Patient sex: M
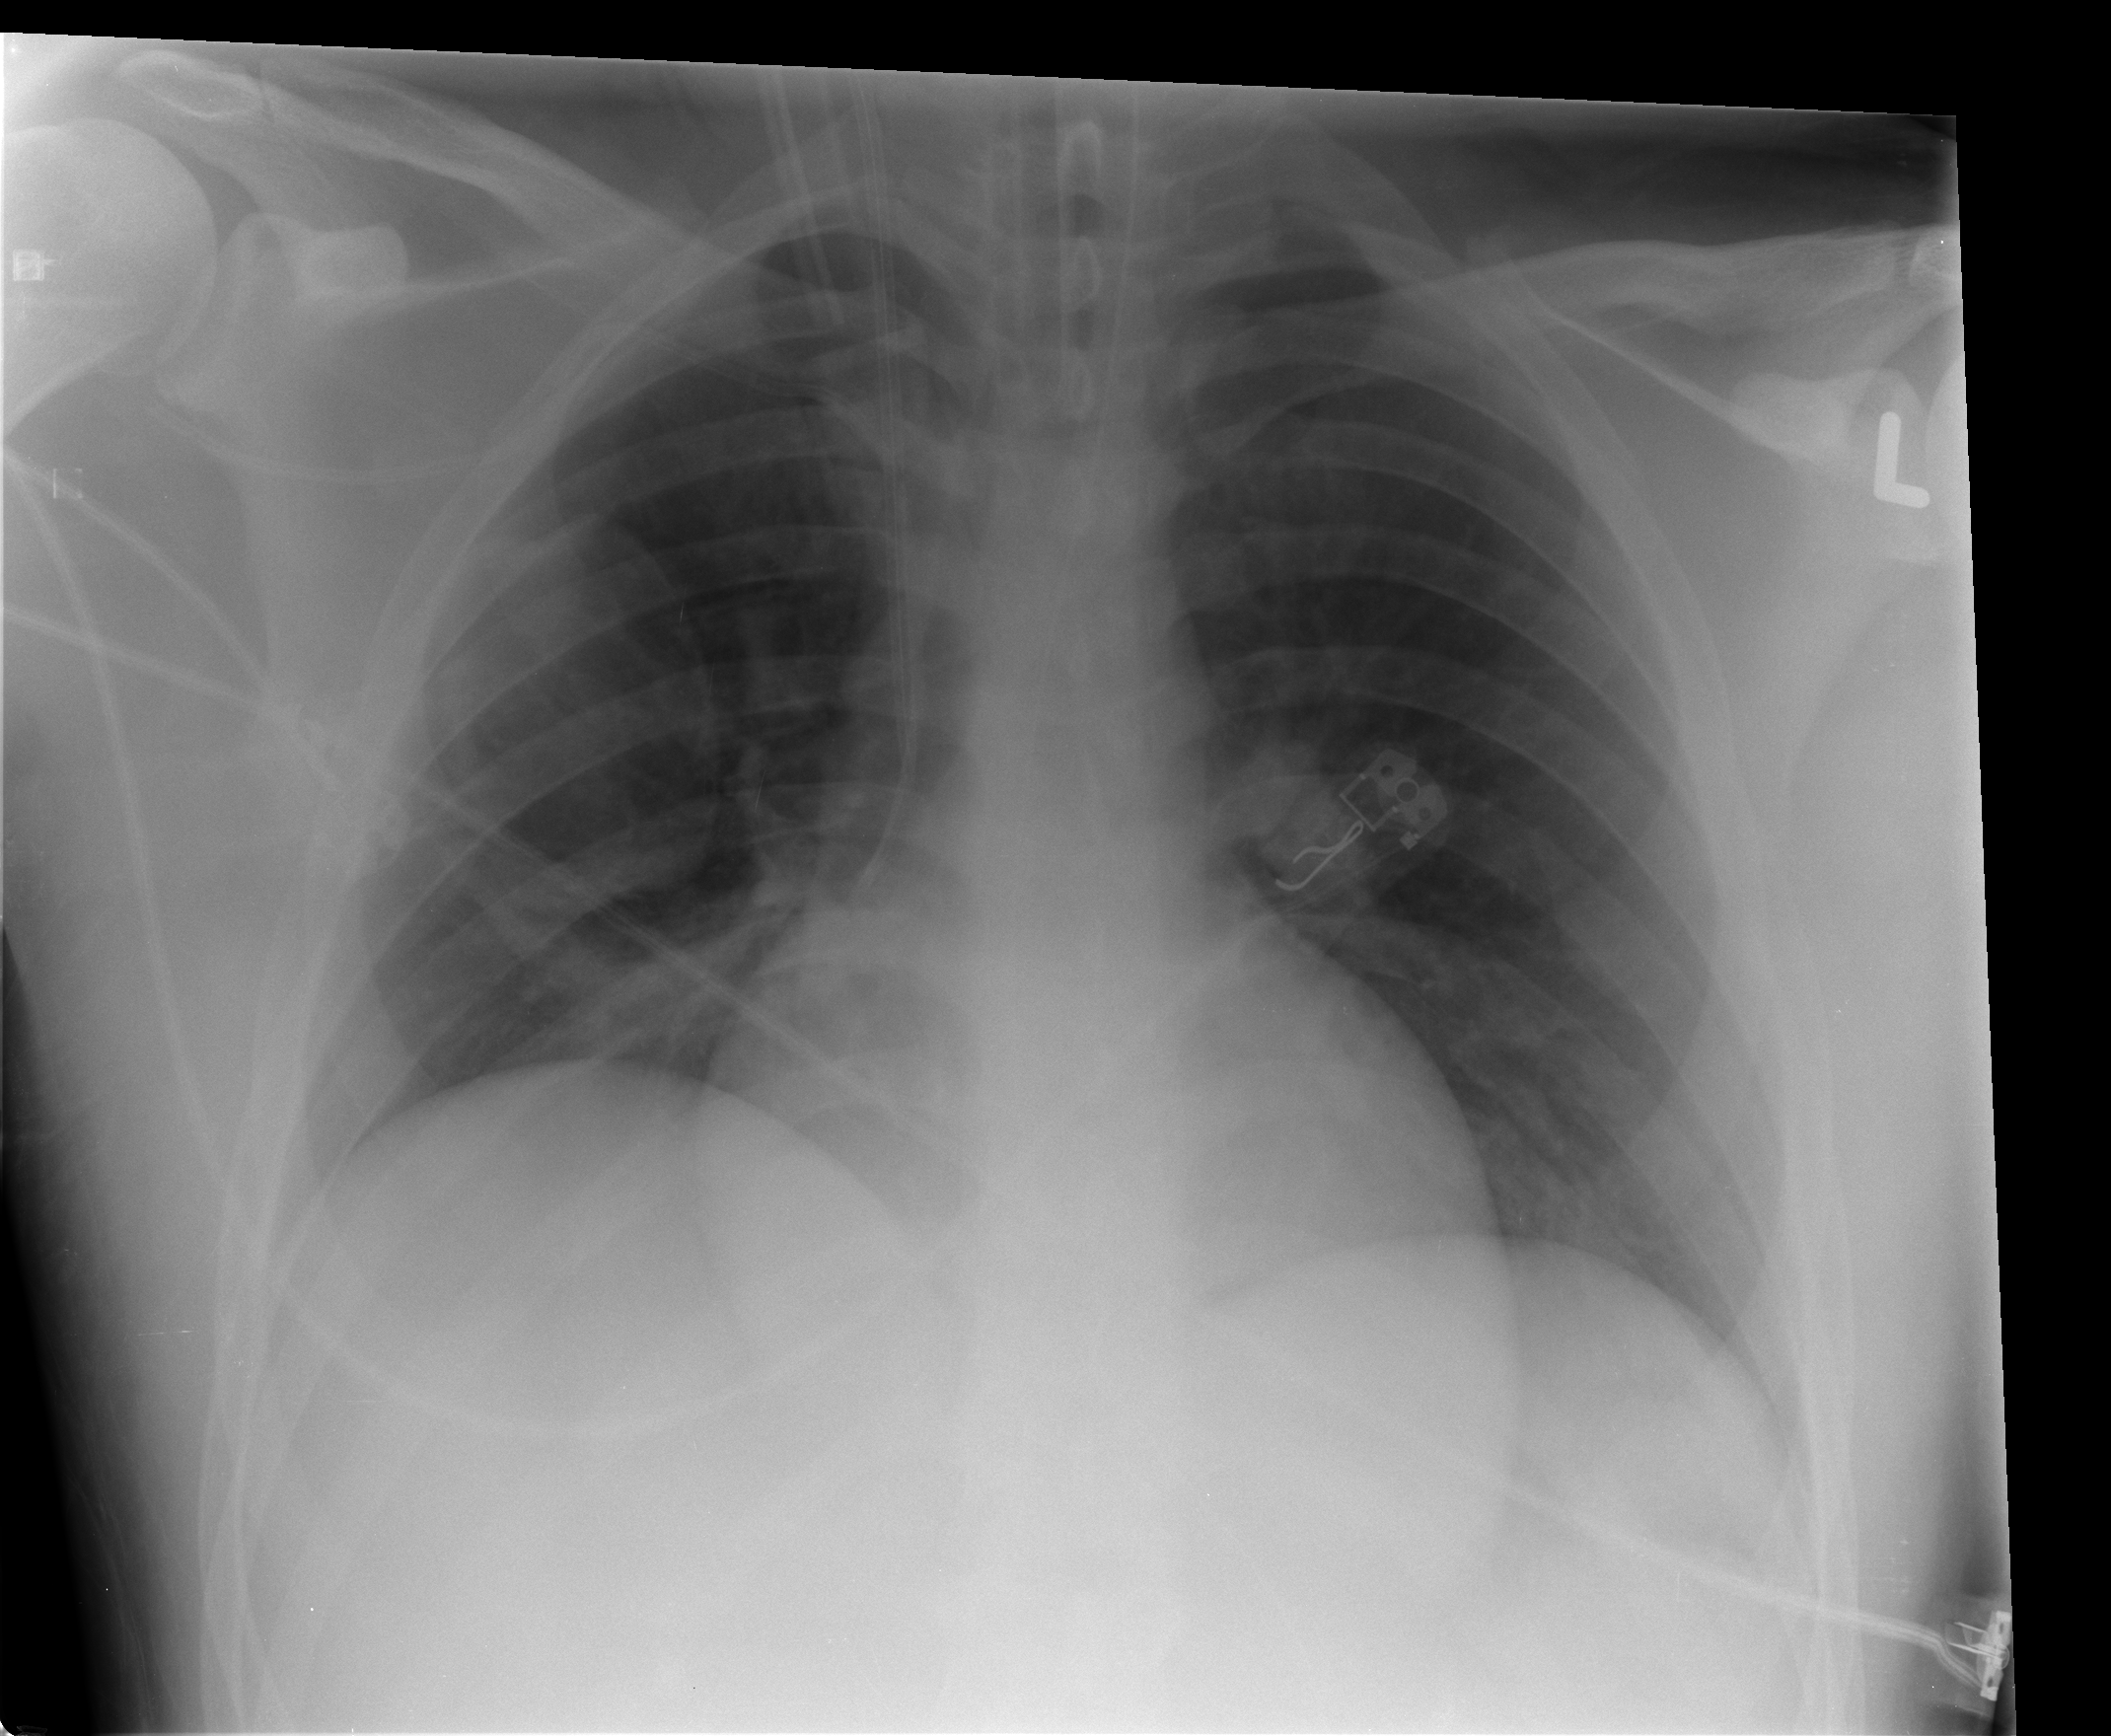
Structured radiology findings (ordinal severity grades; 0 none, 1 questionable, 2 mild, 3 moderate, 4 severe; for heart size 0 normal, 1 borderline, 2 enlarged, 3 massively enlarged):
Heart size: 0
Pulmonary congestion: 2
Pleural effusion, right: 0
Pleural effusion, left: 0
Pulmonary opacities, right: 0
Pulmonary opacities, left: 0
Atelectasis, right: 1
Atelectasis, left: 0